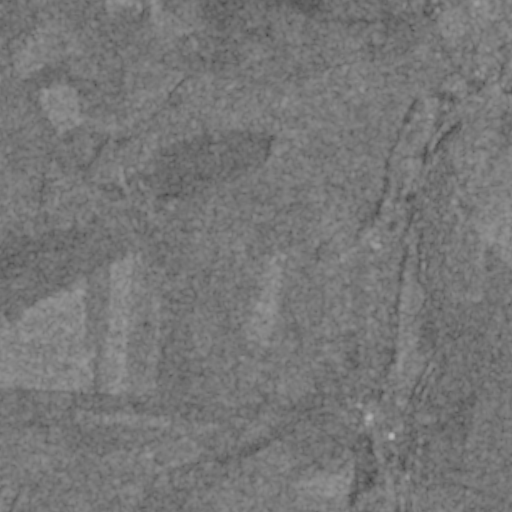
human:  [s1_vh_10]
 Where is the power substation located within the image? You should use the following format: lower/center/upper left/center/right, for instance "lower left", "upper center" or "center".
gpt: The power substation is located in the lower right of the image.
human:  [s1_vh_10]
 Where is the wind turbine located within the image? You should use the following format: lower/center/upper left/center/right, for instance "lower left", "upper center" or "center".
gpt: The wind turbine is located in the upper left of the image.
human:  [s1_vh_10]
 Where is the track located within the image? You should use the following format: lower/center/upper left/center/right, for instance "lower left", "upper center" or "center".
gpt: There is no track in the image.

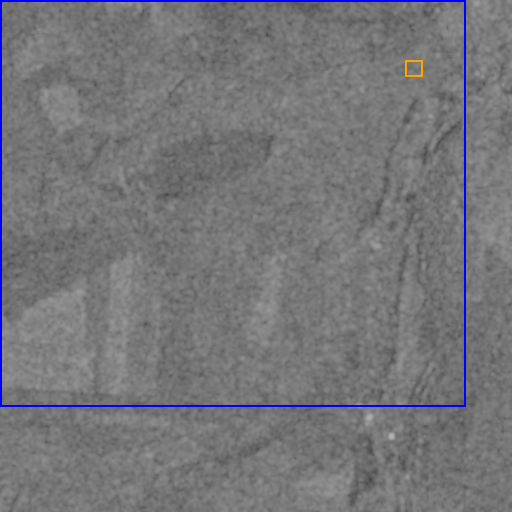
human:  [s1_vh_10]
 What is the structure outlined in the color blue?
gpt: The structure outlined in blue is a crop field.
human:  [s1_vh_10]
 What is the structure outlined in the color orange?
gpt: The structure outlined in orange is a park.
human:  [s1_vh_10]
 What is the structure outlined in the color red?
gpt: There is no red outline.